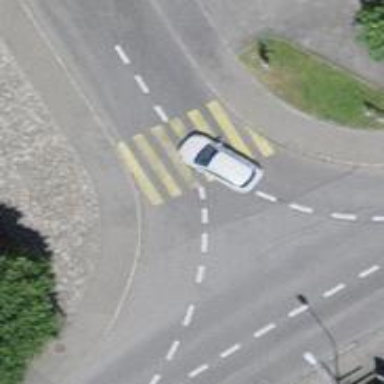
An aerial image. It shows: Uncontrolled zebra crossing on the road.